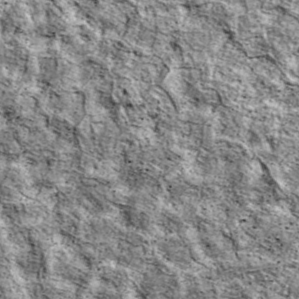
Label: non_frost